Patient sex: F
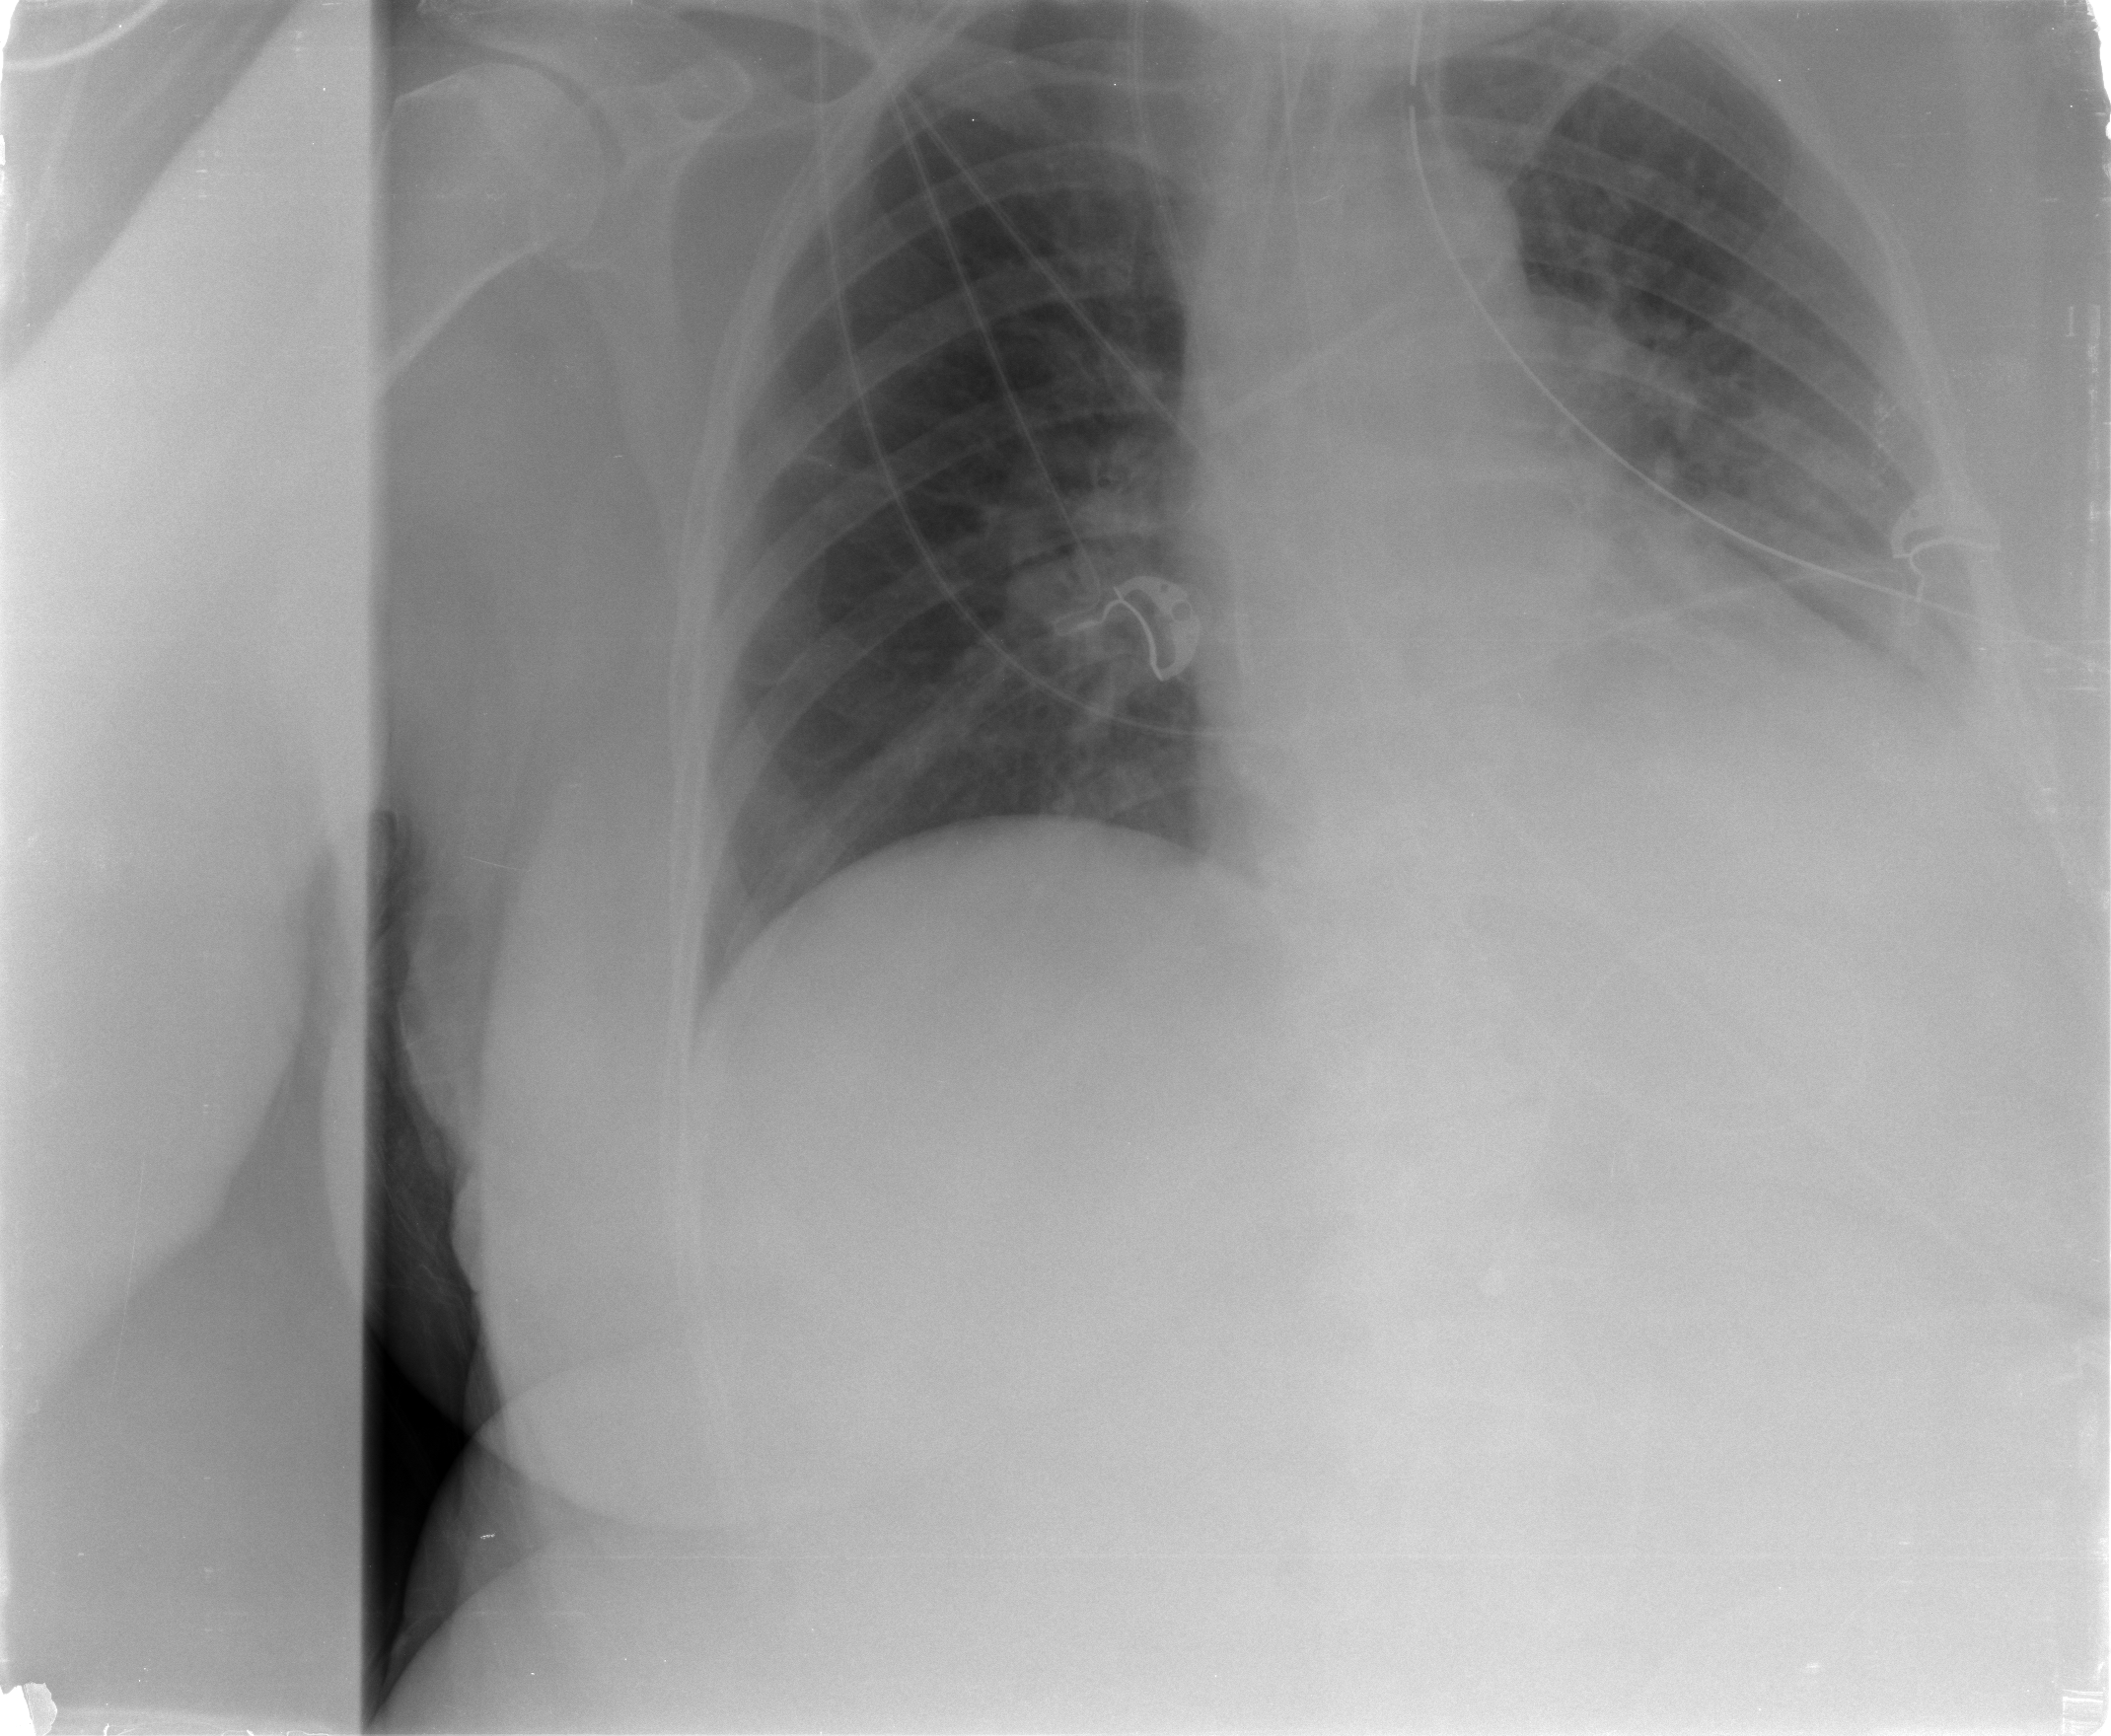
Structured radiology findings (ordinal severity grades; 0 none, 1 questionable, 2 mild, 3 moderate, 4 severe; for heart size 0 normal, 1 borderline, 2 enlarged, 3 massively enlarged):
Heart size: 2
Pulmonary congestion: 1
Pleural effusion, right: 0
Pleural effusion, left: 2
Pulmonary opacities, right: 0
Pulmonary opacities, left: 0
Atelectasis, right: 0
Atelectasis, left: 2